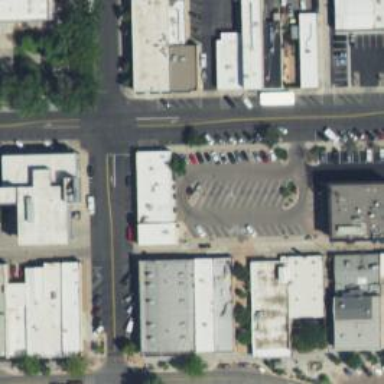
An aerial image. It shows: Parking space is available.